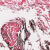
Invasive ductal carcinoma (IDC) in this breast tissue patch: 0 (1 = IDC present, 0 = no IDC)